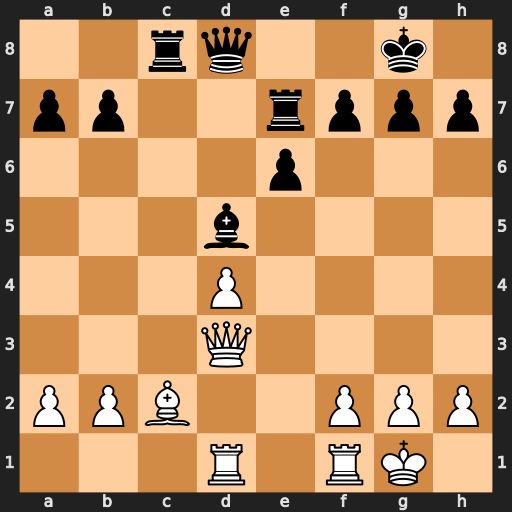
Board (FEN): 2rq2k1/pp2rppp/4p3/3b4/3P4/3Q4/PPB2PPP/3R1RK1
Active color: w
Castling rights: -
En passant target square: -
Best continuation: Qxh7+ Kf8 Qh8#